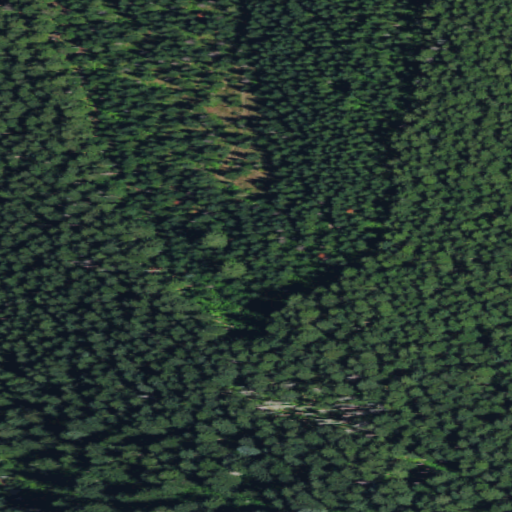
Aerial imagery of mountain in Washington named Big Butte containing only evergreen forest